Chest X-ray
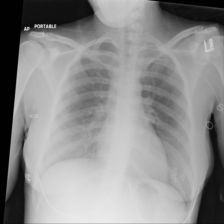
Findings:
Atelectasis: negative
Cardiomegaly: negative
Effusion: negative
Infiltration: negative
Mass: negative
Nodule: negative
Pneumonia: negative
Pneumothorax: negative
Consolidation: negative
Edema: negative
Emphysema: negative
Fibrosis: negative
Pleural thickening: negative
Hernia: negative